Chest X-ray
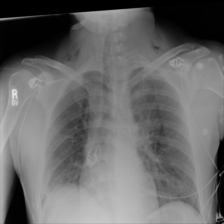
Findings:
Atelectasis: negative
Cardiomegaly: negative
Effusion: negative
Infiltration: negative
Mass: negative
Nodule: negative
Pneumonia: negative
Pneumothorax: positive
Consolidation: negative
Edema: negative
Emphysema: negative
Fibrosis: negative
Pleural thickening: negative
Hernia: negative